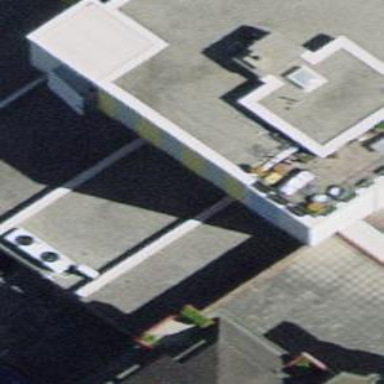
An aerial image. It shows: Building that houses supermarket.